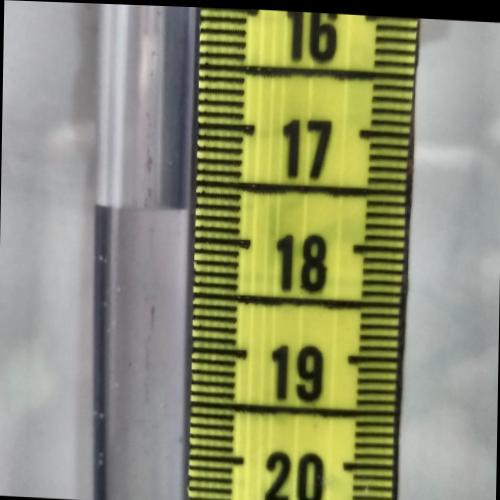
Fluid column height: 17.7 cm